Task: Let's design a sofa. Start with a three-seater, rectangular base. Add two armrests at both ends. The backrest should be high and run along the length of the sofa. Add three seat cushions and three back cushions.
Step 433:
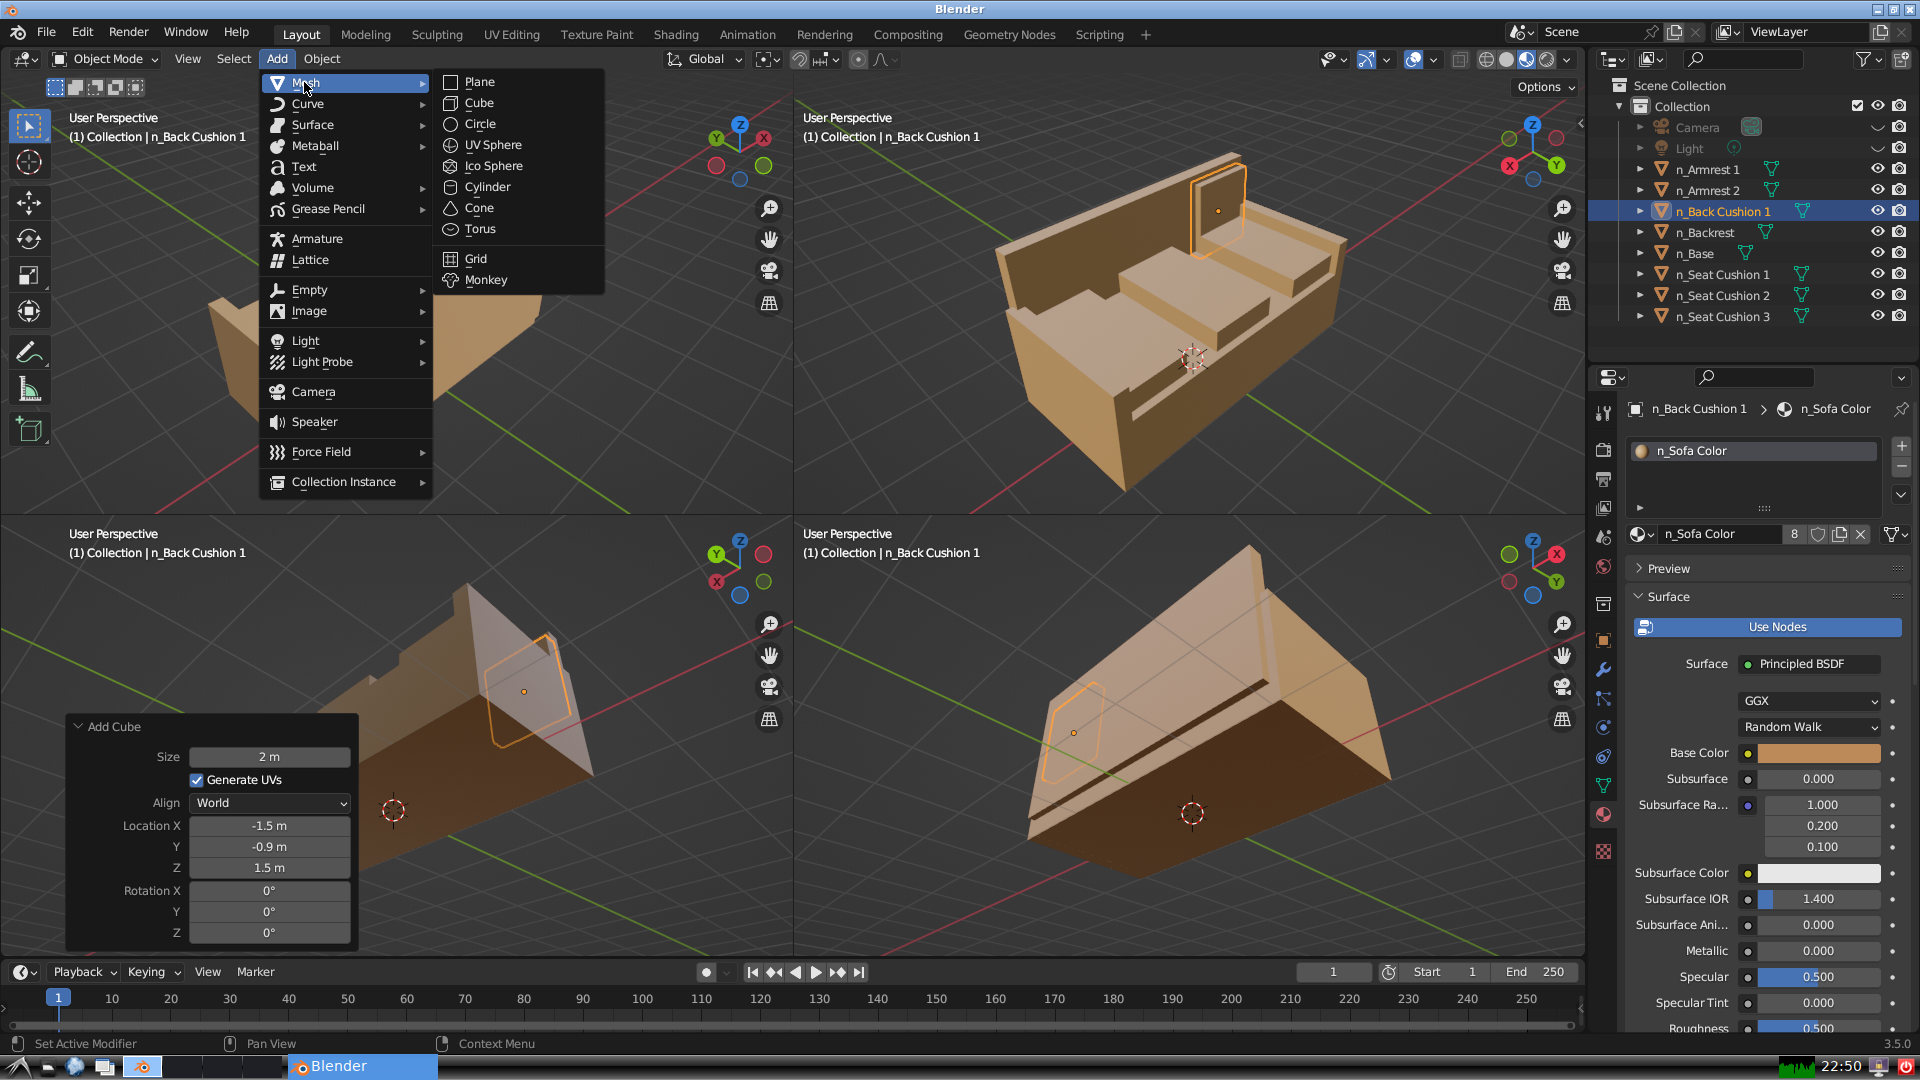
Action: {"mouse_move": [499, 101]}